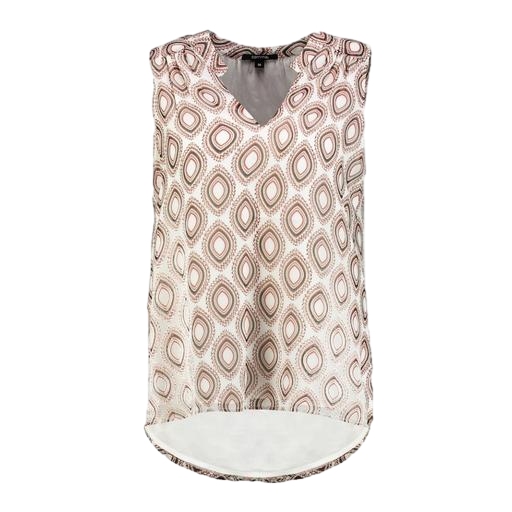
multicolor v-neck top only macy, white printed sleeveless pleat-neck top, pink printed pleat-neck top only macy, white background